Field crop: maize
Growth stage: 2
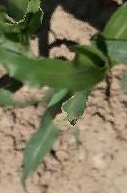
Species: maize